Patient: sex M, age 64
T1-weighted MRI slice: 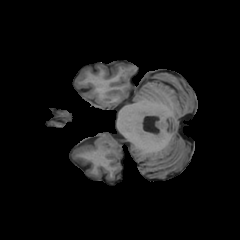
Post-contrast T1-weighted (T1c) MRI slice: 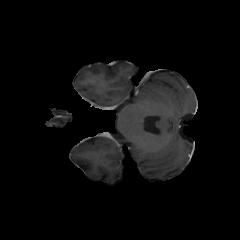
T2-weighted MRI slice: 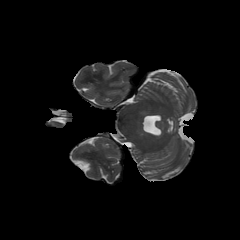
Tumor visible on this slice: no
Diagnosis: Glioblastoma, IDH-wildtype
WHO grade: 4